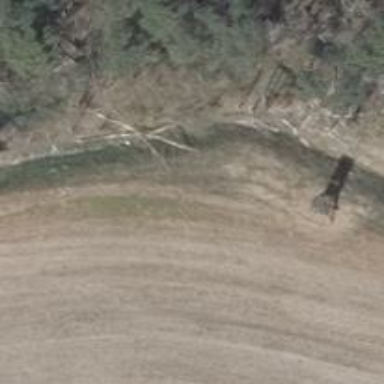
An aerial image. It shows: Hunting stand.